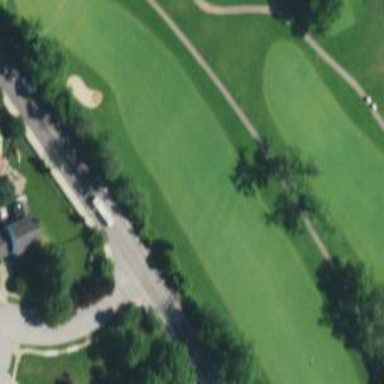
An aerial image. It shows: Golf hole.